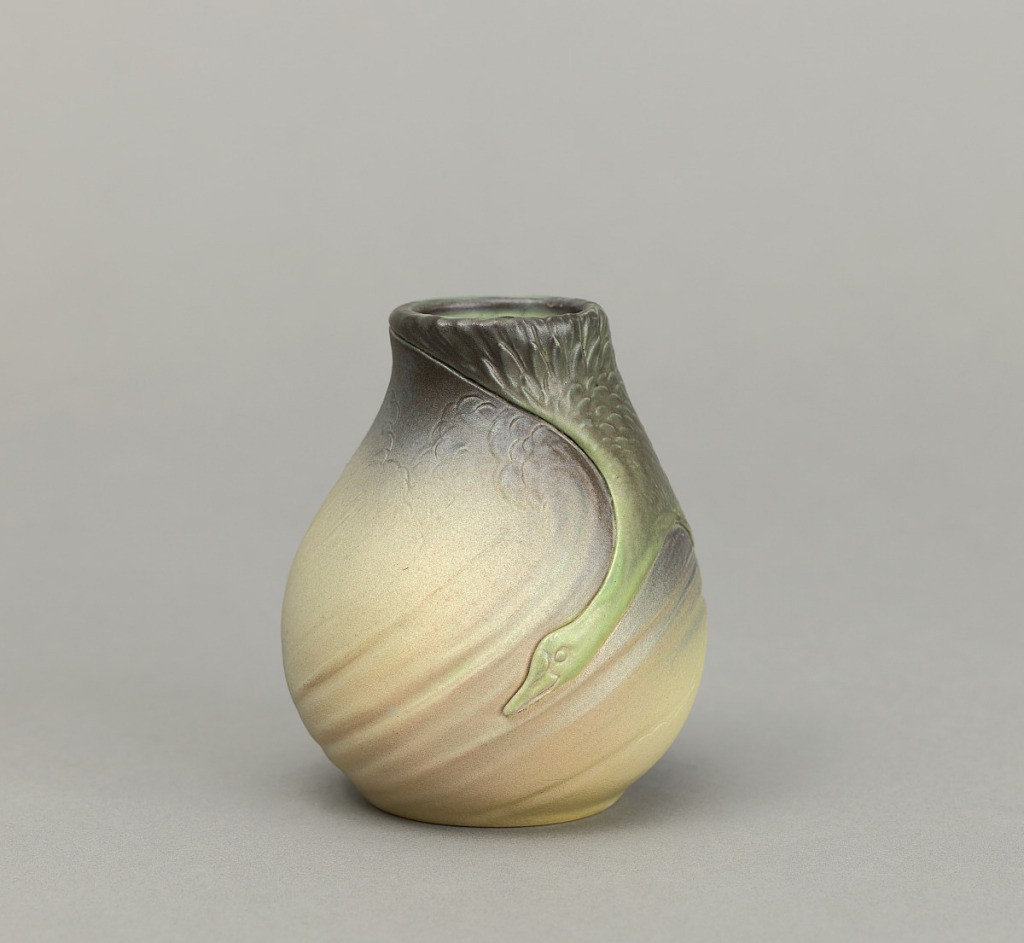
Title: Vase
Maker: Rookwood Pottery, American, 1880 - 1967
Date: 1901
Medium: earthenware
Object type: vase
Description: White stoneware, molded. Bulbous body tapering upward from the shoulder to neck; subtle foot. Decorated with a carved design of a goose in gray-green mat glaze, its outstretched wings are arranged diagonally as it dives down toward the foot. Around body carved cloud patterns, modeled swirls, and diagonal ridges gives the impression of movement. Background colors shift from pale yellow to light and dark gray glaze. Interior and bottom: glazed; mat pale yellow.